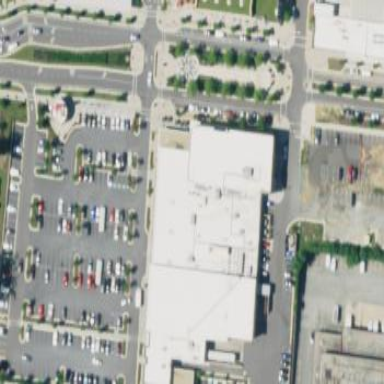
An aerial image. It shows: Part of building with flat white roof.